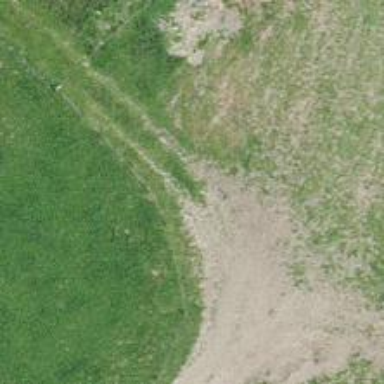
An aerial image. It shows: Grass track road with grade 5 tracktype.